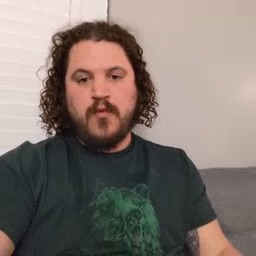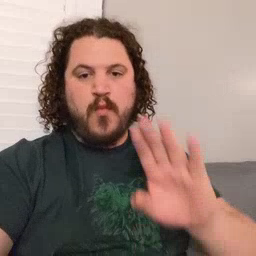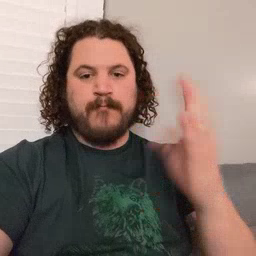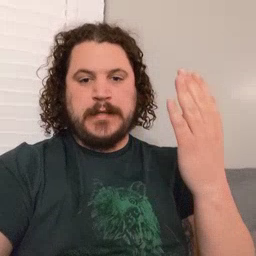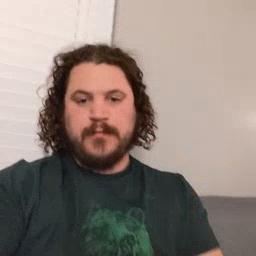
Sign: open